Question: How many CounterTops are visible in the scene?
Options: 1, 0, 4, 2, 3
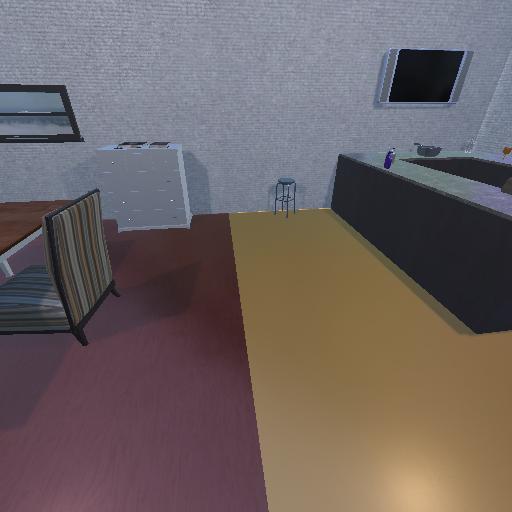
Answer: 1